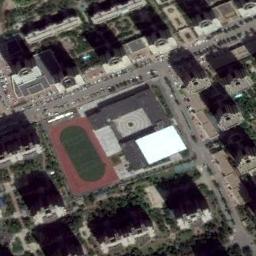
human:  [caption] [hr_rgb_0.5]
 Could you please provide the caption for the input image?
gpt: There are some white houses on the right of the track .

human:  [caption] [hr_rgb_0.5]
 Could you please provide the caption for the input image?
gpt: A track and field is built in the middle of a residential area, Surrounded by a lot of vegetation .

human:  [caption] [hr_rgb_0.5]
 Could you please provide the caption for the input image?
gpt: There are many buildings next to the ground track field .

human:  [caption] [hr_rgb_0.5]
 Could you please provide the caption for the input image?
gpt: There are some buildings around the ground track field with a red track .

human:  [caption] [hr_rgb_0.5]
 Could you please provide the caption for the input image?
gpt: The ground track field is surrounded by some high-rise buildings arranged neatly .